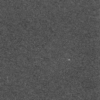
Label: dusty